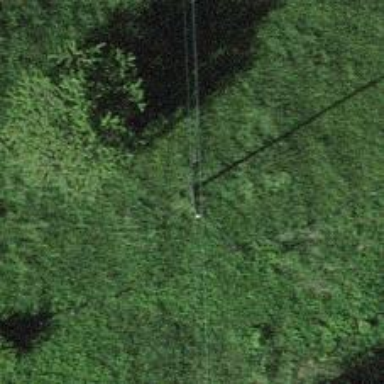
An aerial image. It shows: Power pole.